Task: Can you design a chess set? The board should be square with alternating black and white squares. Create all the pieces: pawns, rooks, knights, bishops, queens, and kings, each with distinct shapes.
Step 4668:
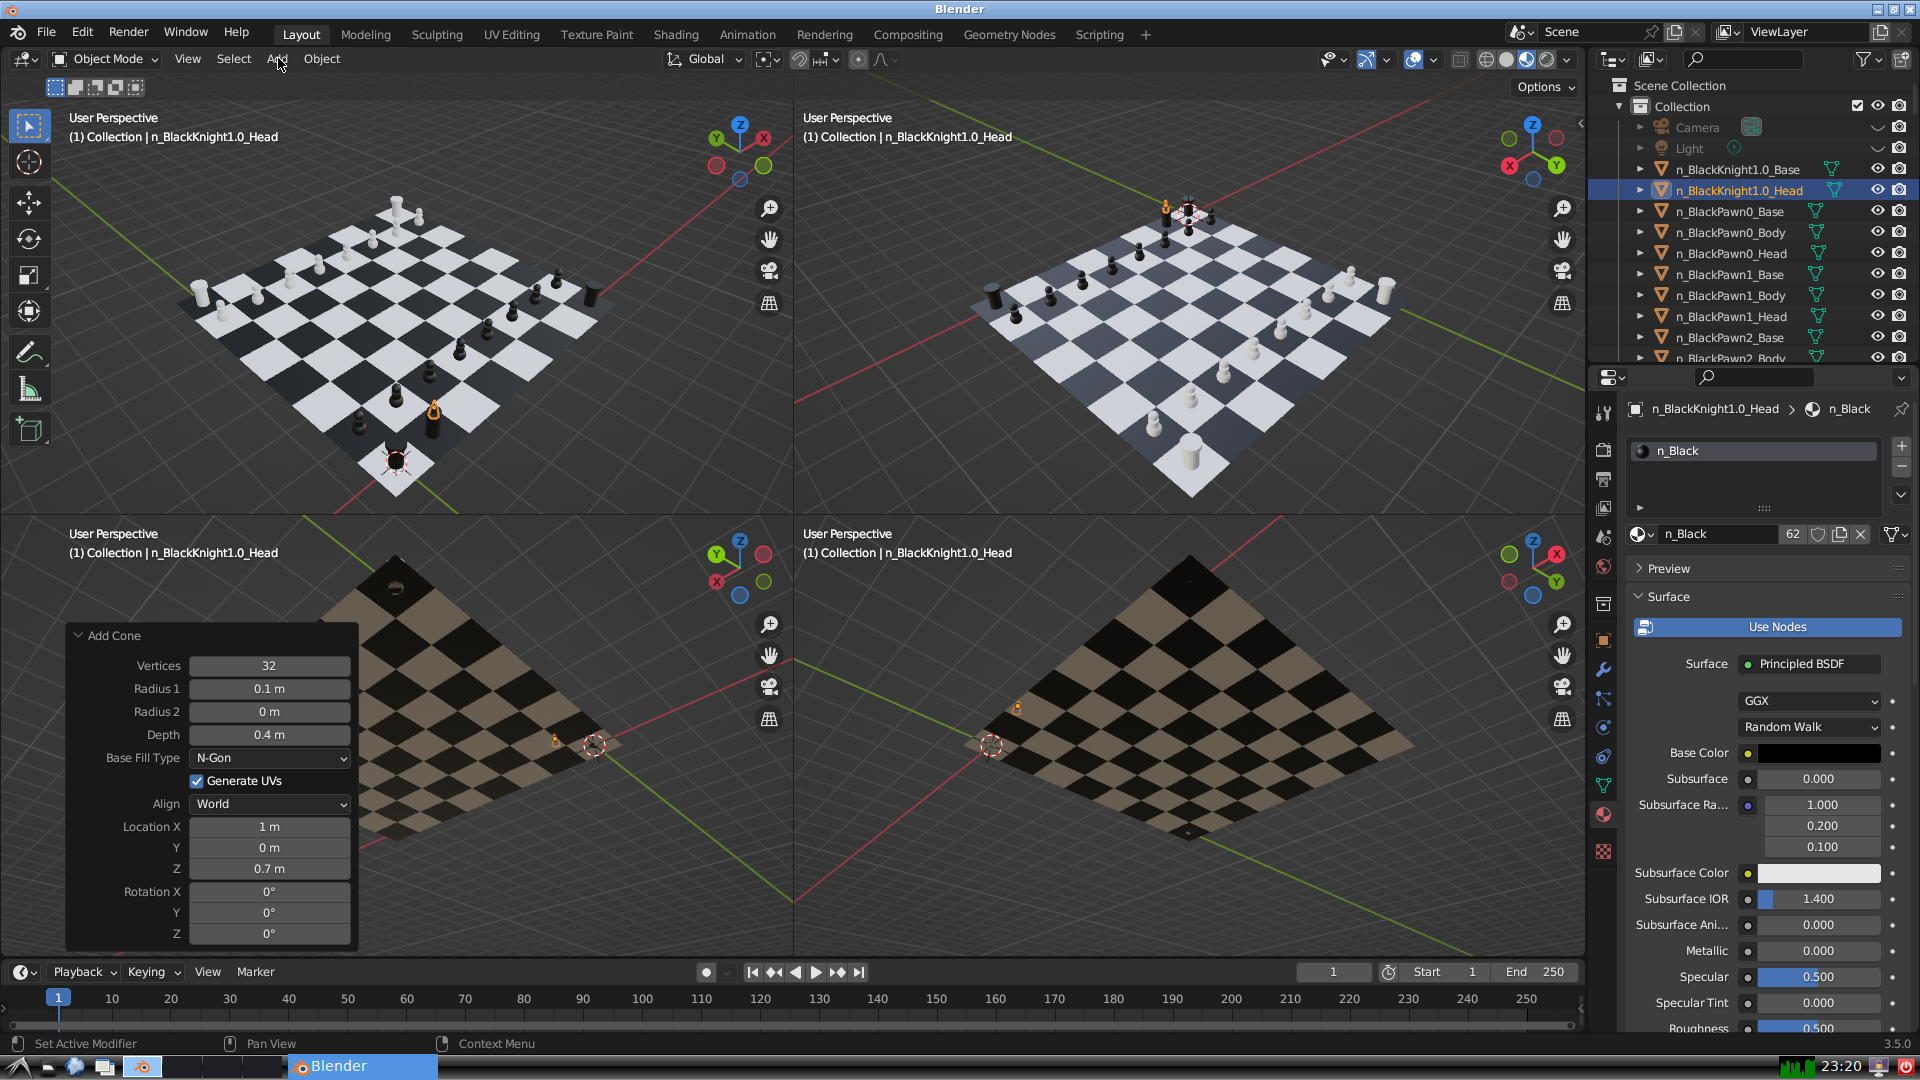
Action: click: no